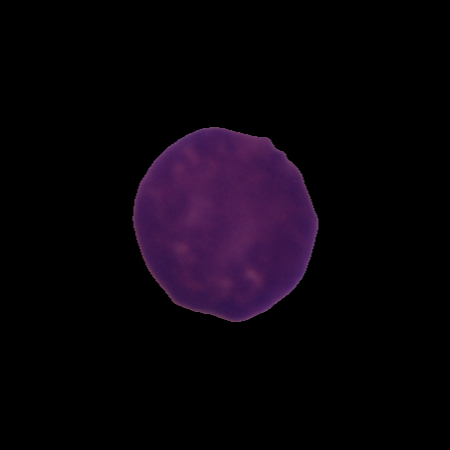
Label: healthy